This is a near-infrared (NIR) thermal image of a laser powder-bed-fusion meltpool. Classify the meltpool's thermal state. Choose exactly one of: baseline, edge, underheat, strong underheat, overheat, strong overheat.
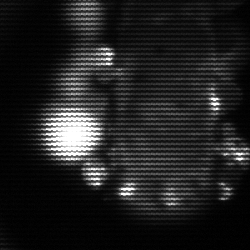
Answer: strong underheat